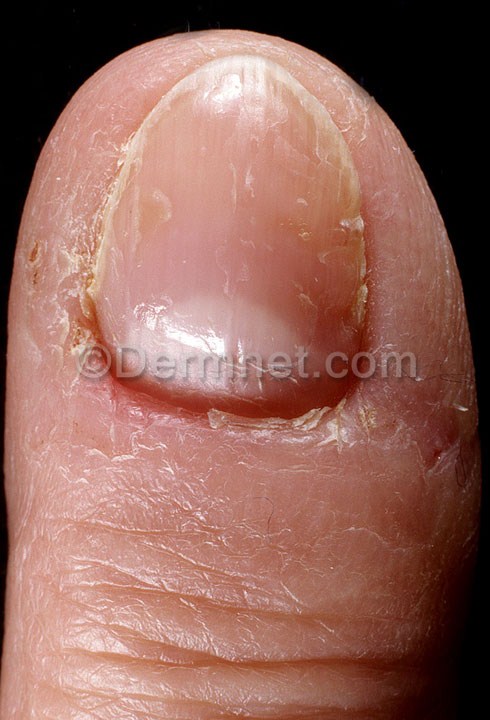
Disease: Nail Fungus and other Nail Disease